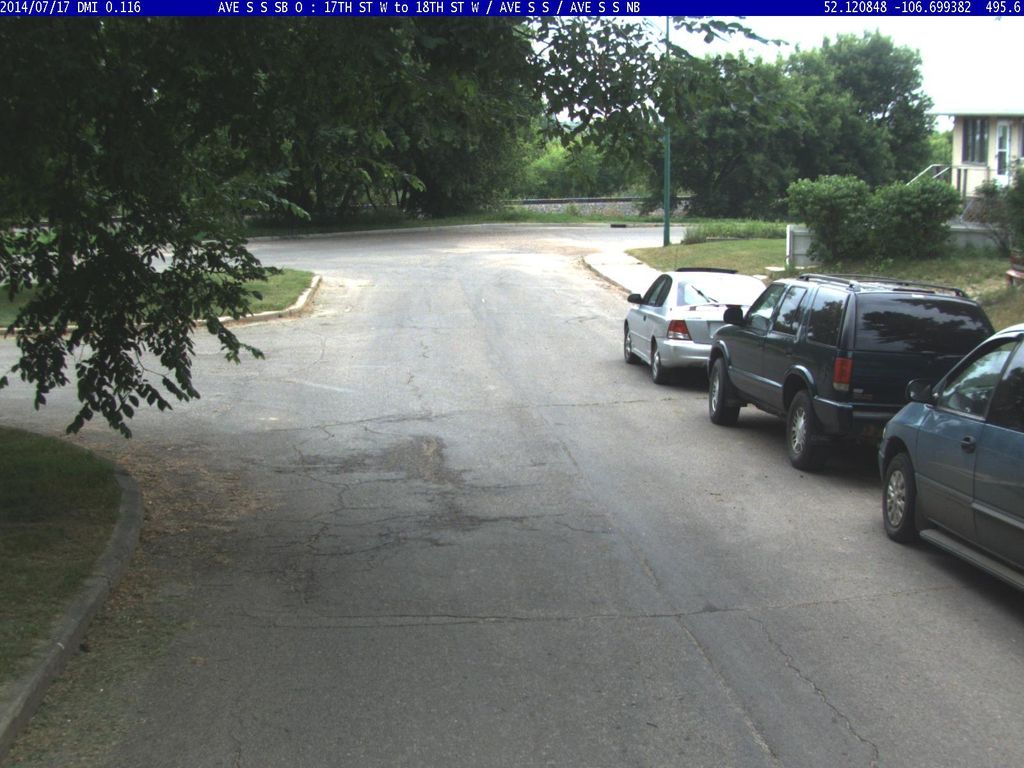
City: saskatoon